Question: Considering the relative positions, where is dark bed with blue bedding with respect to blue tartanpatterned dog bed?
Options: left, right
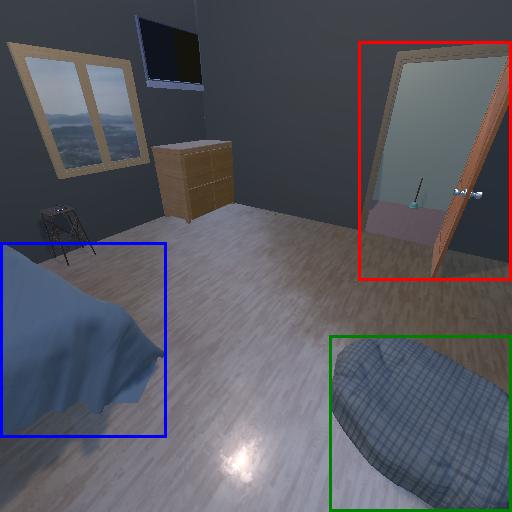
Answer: left